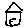
Label: house